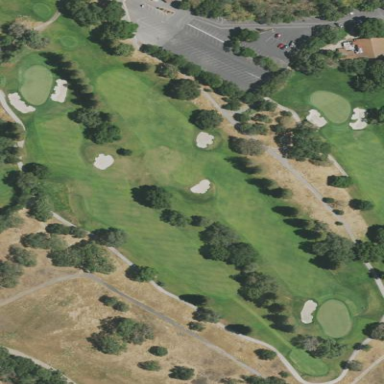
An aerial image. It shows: Area with grass used as rough in golf course.